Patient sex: F
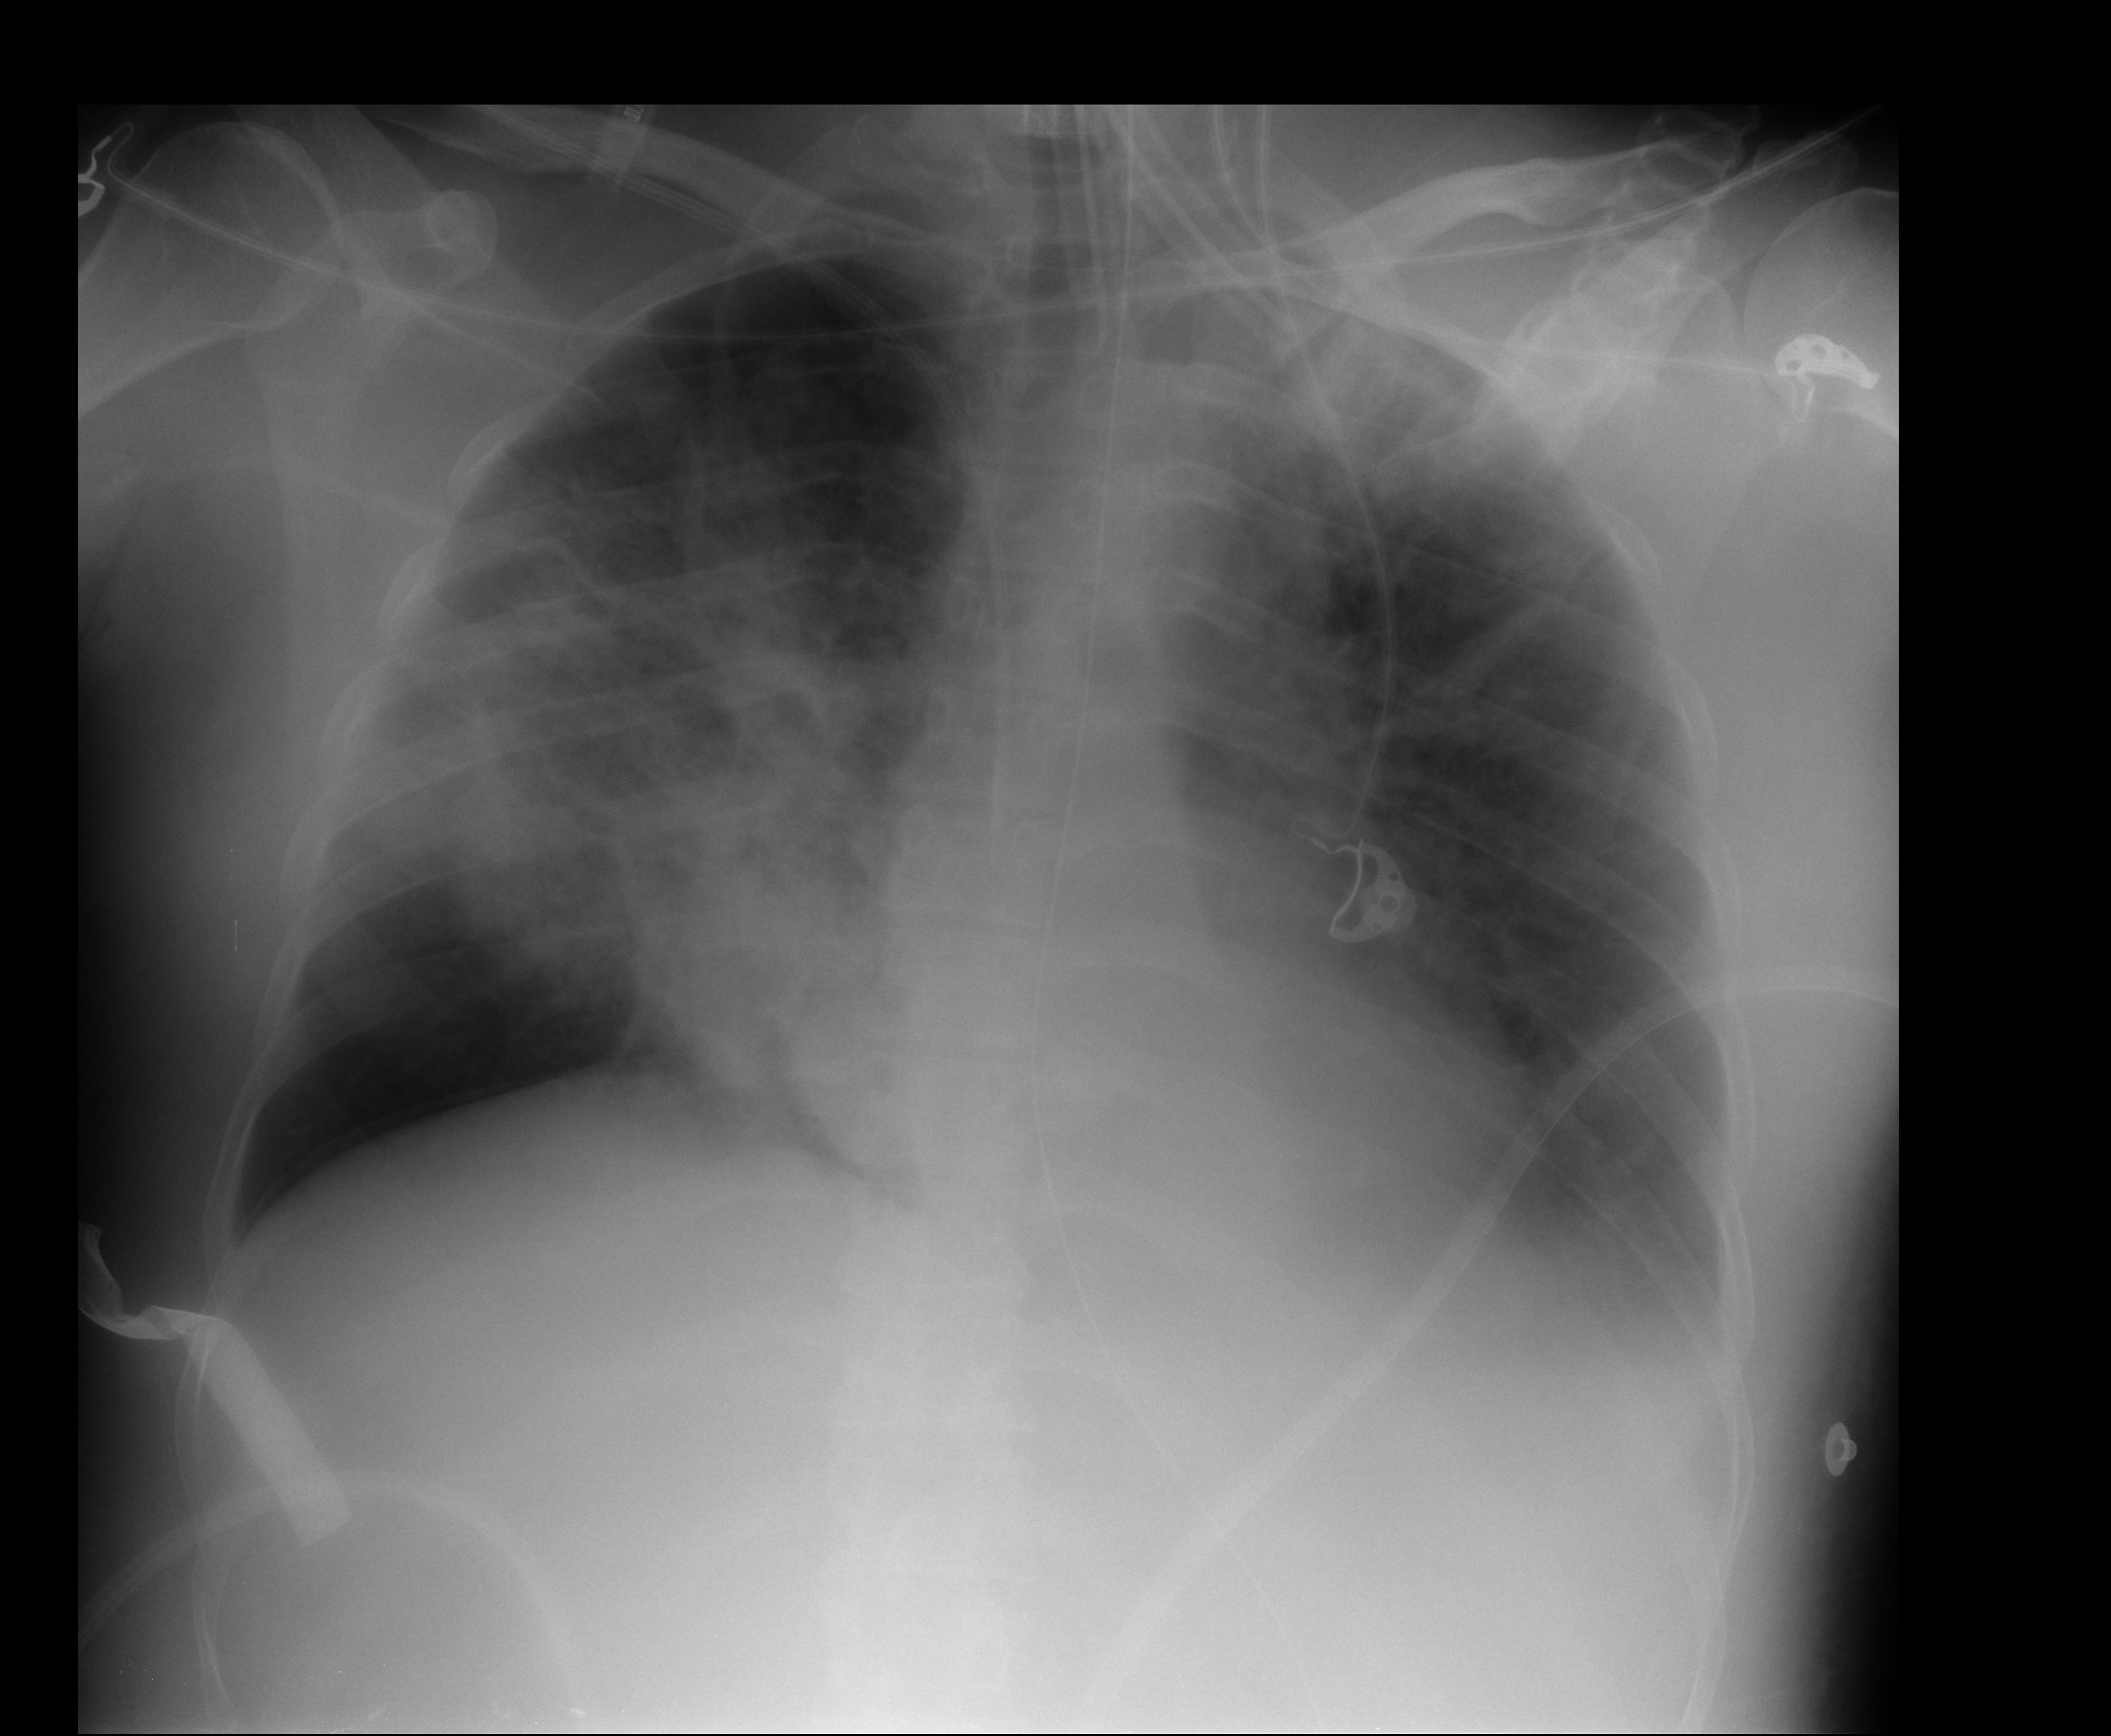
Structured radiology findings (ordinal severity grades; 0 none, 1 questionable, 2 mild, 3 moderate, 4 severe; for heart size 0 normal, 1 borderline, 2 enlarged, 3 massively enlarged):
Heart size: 0
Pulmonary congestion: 1
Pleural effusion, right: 0
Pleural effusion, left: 2
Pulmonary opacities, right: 3
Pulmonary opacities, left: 2
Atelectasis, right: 2
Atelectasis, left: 2